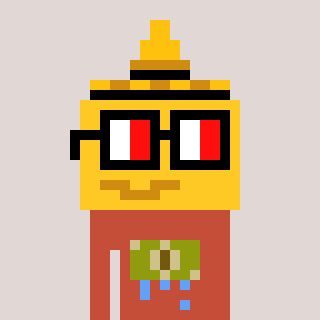
a pixel art character with square glasses with black frames and red eyes, a mustard-shaped head and a rust-colored body on a warm background